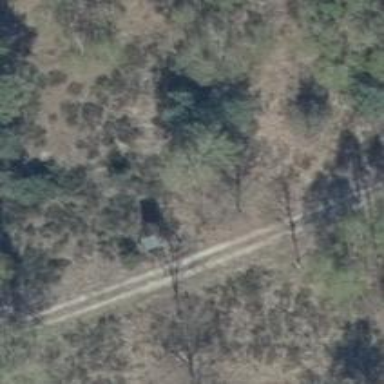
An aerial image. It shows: Hunting stand.